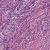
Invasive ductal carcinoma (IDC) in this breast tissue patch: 1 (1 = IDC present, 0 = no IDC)